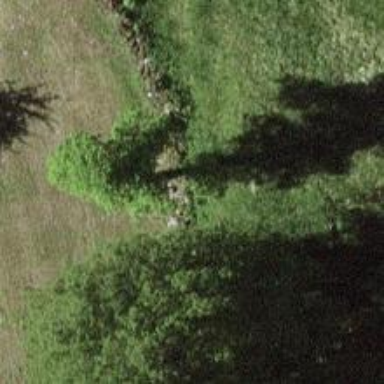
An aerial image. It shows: Wall made of dry stone.